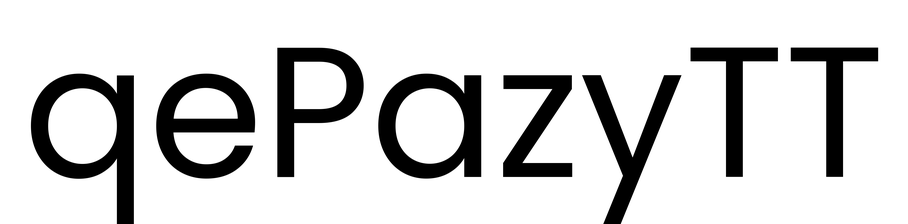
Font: Poppins-Regular